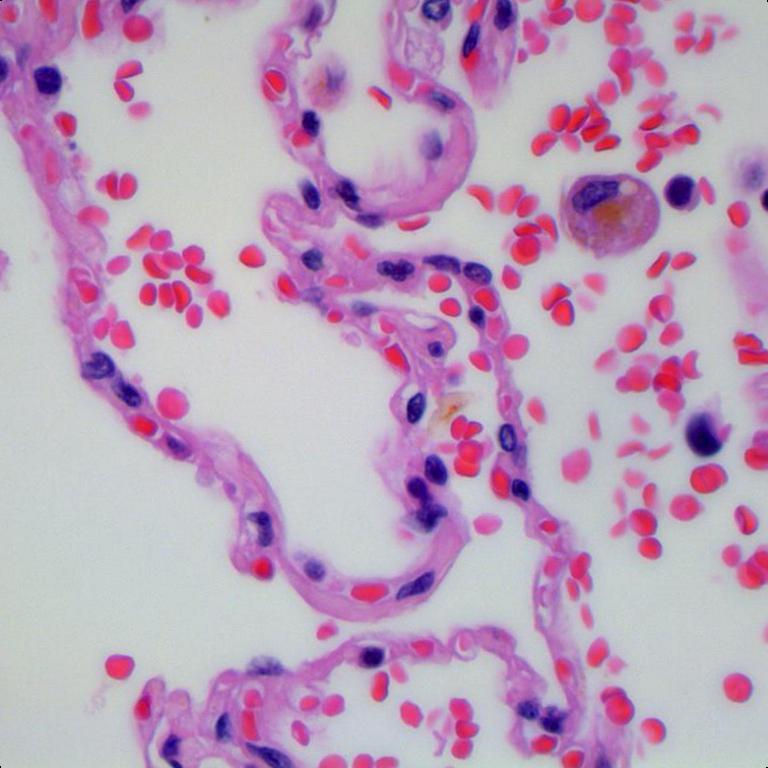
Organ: lung
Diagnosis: benign